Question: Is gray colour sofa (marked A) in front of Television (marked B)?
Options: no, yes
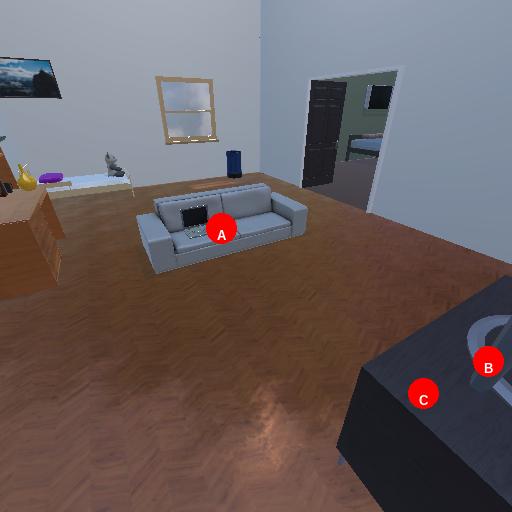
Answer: no